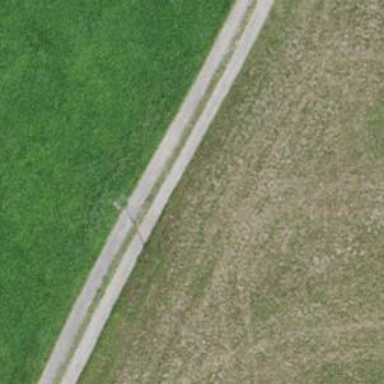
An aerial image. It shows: Unpaved track with grade2 surface.